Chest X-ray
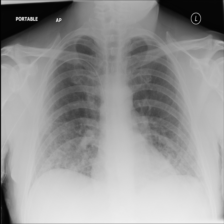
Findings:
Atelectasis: negative
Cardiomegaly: negative
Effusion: negative
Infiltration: negative
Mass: negative
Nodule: positive
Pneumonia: negative
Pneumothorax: negative
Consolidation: negative
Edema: negative
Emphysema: negative
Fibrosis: negative
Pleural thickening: negative
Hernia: negative